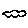
Label: cloud